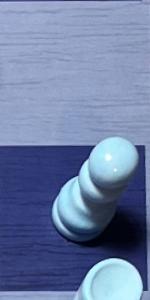
Label: Pawn_White